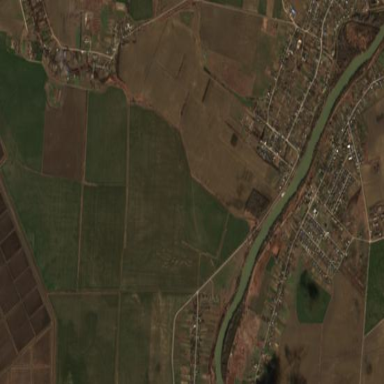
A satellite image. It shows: Farmland with rice crop.